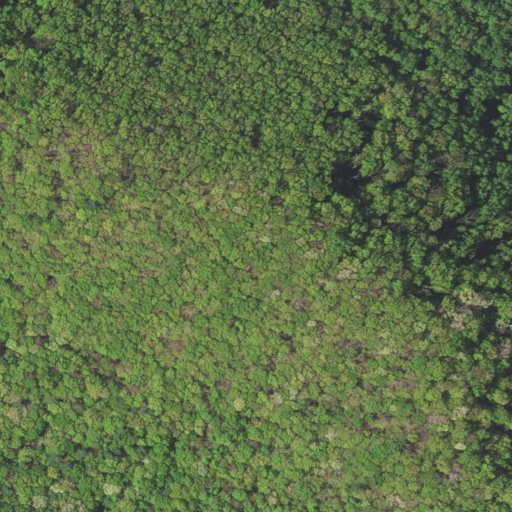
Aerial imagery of mountain in Virginia named Coles Knob containing deciduous forest and mixed forest